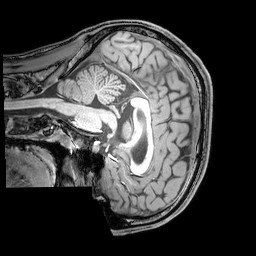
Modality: T1w
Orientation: sagittal
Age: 22
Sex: male
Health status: healthy
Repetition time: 0.081 s
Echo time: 0.037 s